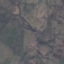
Land use / land cover: HerbaceousVegetation